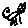
Label: cat